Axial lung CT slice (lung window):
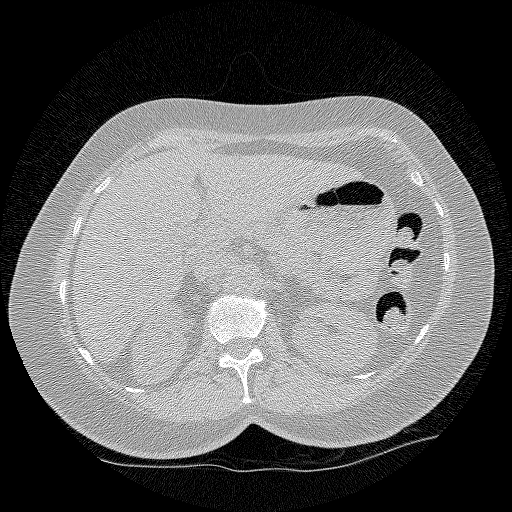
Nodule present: no